Question: I have an app, that in one screen it has randomly positioned 800 - 1200 images all over the entire screen (small dots - see .png attachment). I tried that with UIImageView, Layers, UIViews, but the performance was always terrible, so I decided to use SpriteKit in this ViewController, to take advantage of device's OpenGL. The boost was really noticeable, but still the performance is not acceptable.
I'm fading out and in 1/3 of all the images (dots) 10/sec.
Any Ideas, how to increase the performance? It's only a couple of hundreds 13px x 13px (retina) .PNGs :)
Here's the .png:

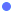
Answer: How can I put this ... it's just a lot of sprites, it may not get much faster no matter what, specifically not with alpha blending (fading).
Perhaps you can simulate the effect using particles, they're faster to render than the same number of sprites but you have less influence over particles.
Also be sure you test performance on a real device, iOS Simulator's software rendering is very slow.